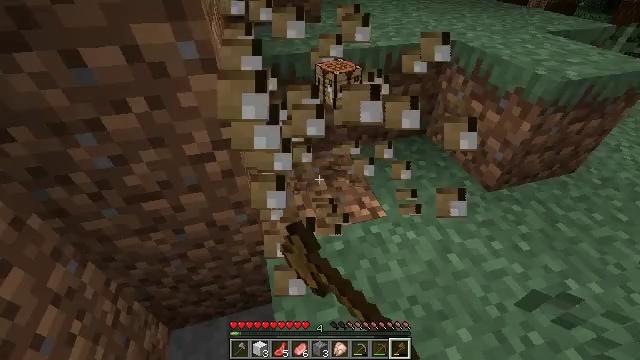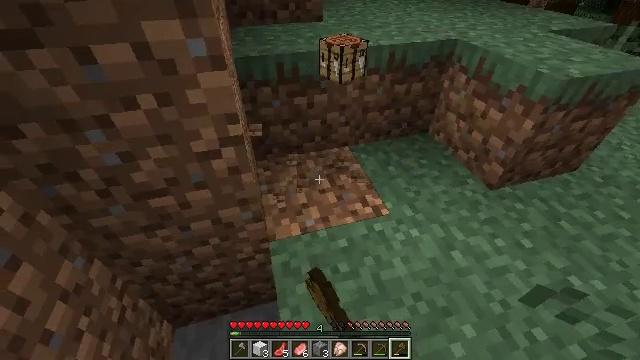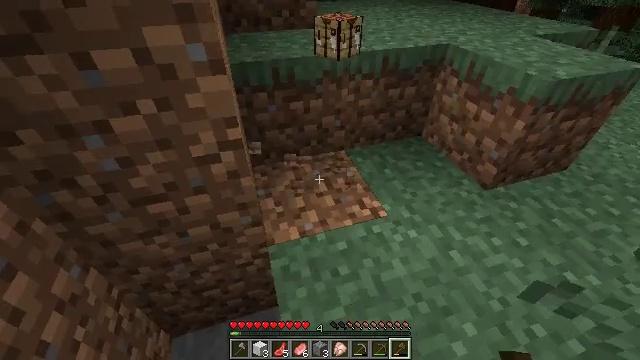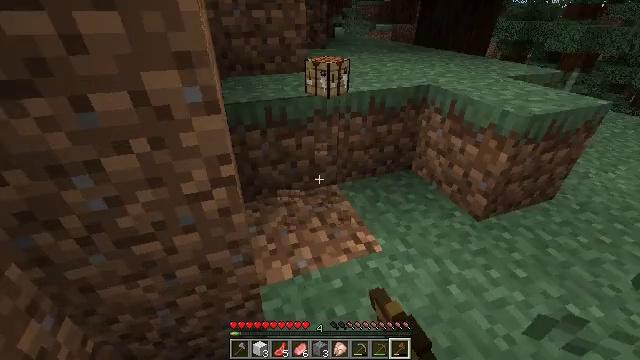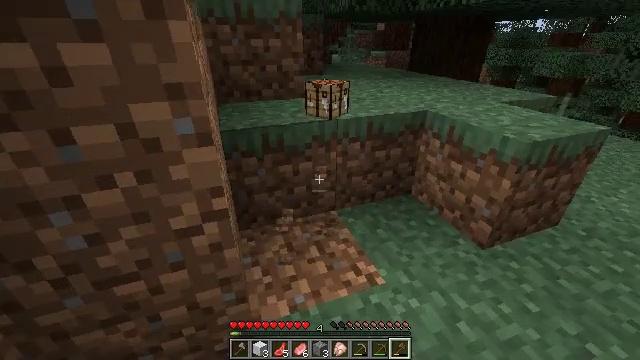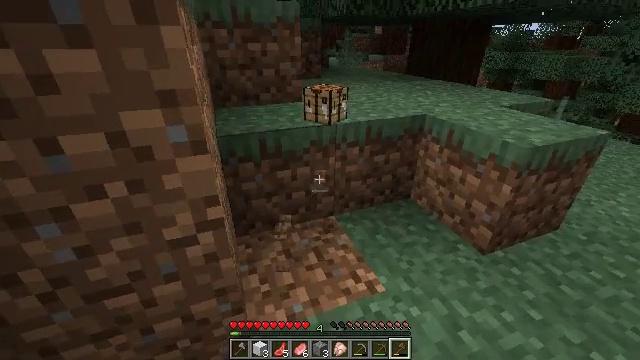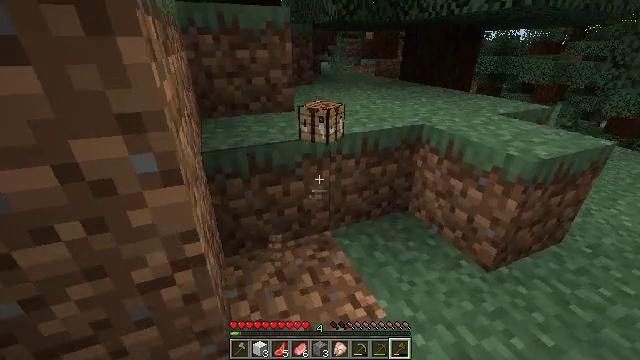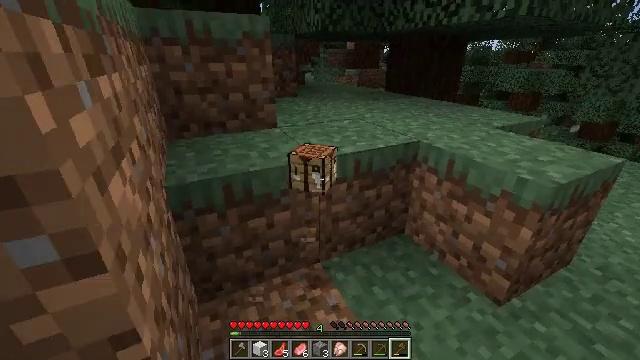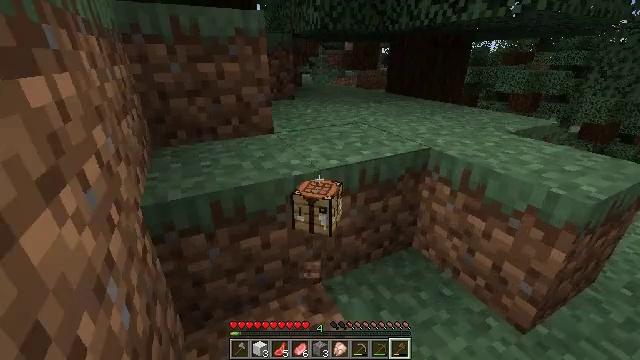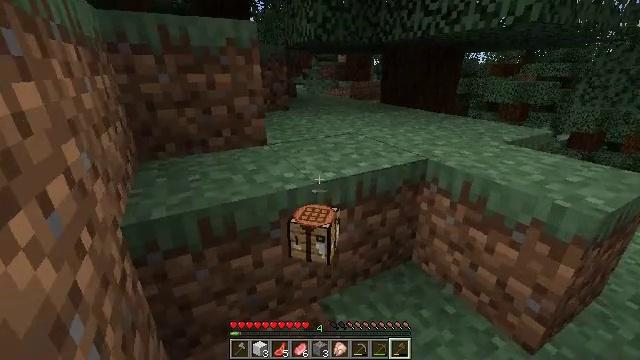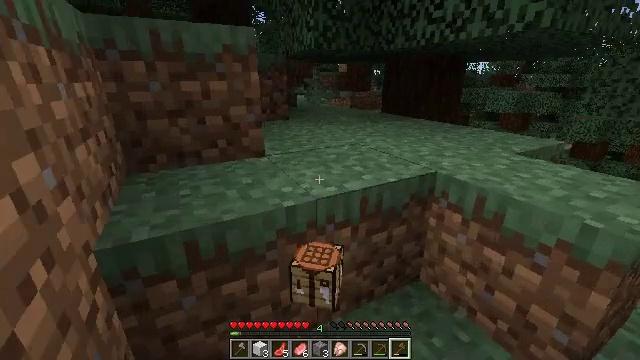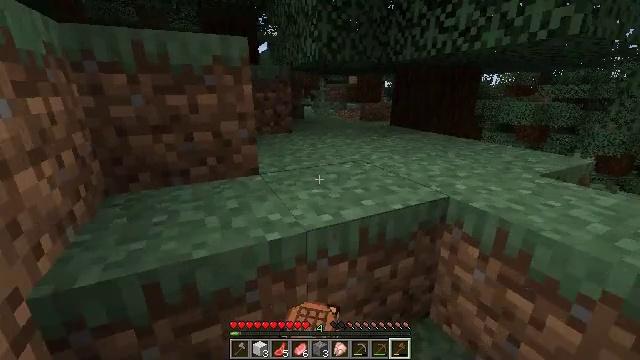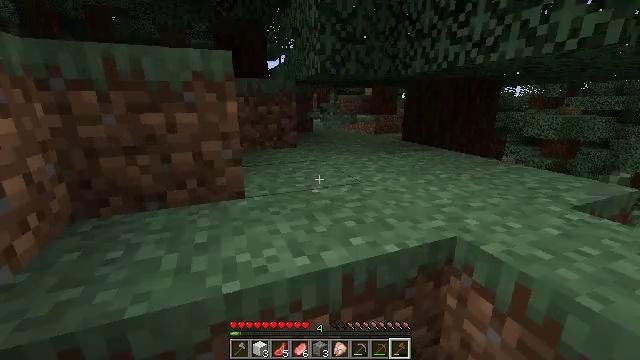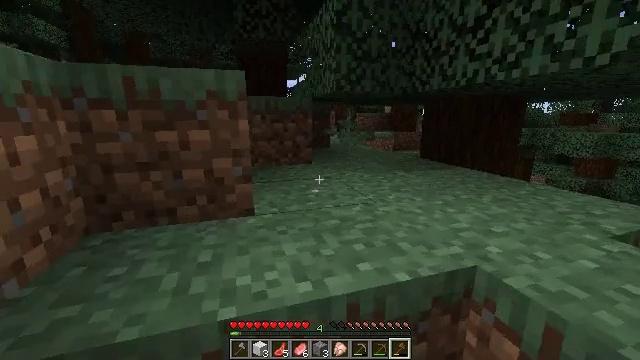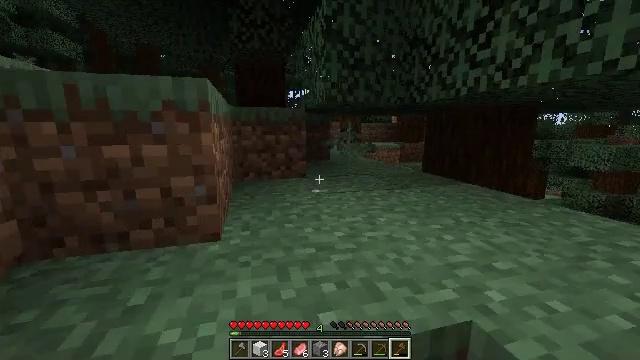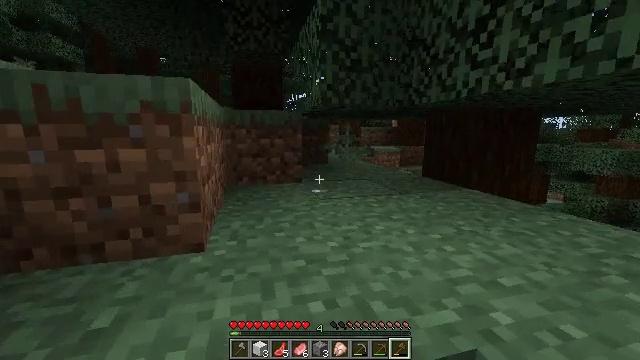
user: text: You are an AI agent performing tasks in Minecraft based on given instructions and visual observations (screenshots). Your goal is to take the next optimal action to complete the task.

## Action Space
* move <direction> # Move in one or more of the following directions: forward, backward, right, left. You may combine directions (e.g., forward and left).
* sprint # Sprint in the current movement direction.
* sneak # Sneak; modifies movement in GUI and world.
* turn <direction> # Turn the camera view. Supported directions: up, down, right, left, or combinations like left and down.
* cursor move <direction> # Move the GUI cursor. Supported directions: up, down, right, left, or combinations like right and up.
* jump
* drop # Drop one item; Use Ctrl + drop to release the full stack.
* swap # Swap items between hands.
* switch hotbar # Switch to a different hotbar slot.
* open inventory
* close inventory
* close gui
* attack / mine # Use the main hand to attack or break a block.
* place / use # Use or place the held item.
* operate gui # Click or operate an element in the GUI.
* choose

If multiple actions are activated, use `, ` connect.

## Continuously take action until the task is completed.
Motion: motion action
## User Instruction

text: Kill the rabbit.
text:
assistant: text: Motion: attack / mine
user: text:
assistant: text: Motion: turn right and up, attack / mine
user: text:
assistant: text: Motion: turn right and up, attack / mine
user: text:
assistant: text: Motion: move forward, turn up
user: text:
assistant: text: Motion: move forward
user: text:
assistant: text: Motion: move forward, turn right
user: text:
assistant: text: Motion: move forward, turn right and up
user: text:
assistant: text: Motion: move forward
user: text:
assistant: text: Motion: move forward, turn right and up
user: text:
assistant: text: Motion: move forward and move right, turn up
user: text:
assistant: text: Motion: move forward and move right, turn left and up
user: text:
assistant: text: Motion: move forward and move right, turn left and up
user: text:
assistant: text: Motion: move forward and move right, turn left and up
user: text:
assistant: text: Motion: move forward, turn left and up
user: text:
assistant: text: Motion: move forward
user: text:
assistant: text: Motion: move forward, turn up
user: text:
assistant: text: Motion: move forward, turn up
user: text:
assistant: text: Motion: move forward, turn up
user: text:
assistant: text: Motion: move forward, jump
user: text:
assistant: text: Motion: move forward, turn left, jump
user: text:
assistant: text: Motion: move forward, turn left, jump
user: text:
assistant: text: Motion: move forward, turn left, jump
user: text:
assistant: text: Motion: move forward, turn left
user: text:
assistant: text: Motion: move forward
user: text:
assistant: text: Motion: move forward
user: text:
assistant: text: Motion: move forward
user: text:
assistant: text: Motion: move forward, turn left
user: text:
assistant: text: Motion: move forward, turn left, jump
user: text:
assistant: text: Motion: move forward, jump
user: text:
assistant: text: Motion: move forward, jump